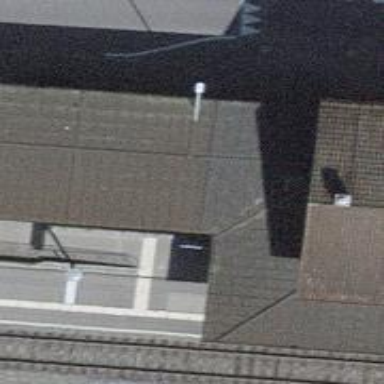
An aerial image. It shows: Kiosk shop.